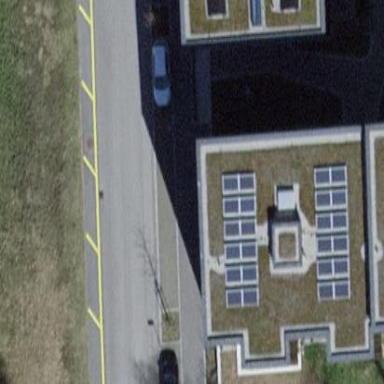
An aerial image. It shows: Apartment building with flat roof.